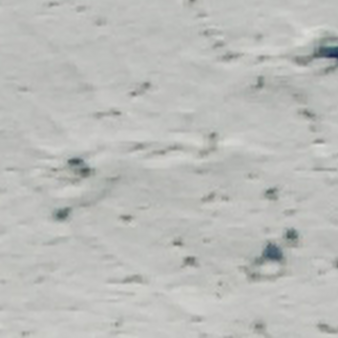
Label: other